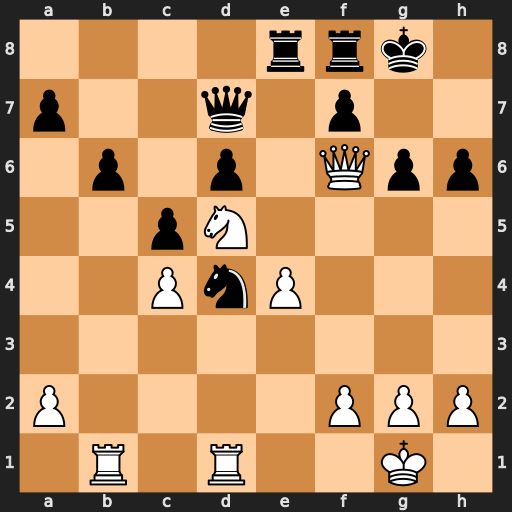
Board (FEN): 4rrk1/p2q1p2/1p1p1Qpp/2pN4/2PnP3/8/P4PPP/1R1R2K1
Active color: w
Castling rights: -
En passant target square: -
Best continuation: Qxd4 cxd4 Nf6+ Kg7 Nxd7